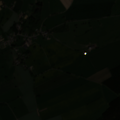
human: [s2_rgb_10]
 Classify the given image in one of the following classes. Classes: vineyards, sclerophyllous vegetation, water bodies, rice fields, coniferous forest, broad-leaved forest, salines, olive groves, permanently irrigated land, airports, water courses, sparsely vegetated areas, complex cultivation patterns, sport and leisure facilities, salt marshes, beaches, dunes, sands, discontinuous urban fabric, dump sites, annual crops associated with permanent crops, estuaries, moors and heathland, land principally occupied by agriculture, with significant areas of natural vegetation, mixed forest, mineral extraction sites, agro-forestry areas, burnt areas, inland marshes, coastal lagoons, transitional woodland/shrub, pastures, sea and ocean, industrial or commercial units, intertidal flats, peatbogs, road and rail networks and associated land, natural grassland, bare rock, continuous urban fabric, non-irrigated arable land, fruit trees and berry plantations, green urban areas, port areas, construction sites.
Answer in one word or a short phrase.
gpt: discontinuous urban fabric, pastures, complex cultivation patterns, land principally occupied by agriculture, with significant areas of natural vegetation, mixed forest